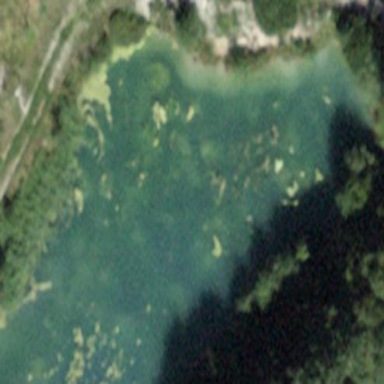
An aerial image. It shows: Pond surrounded by natural water.